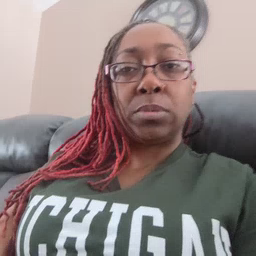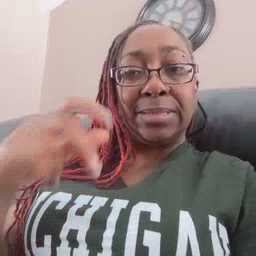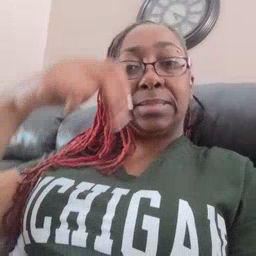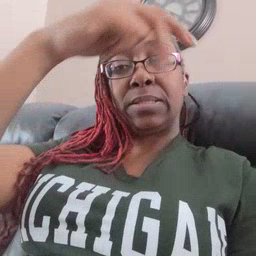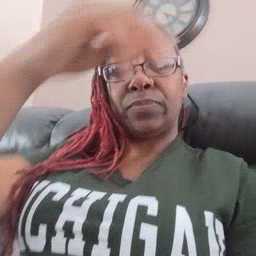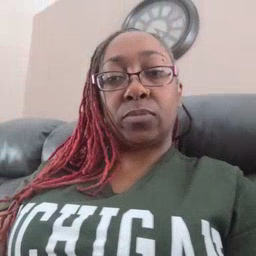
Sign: stairs